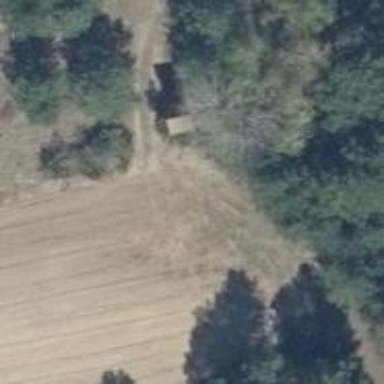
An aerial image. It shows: Hunting stand.